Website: apple-inc
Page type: customer-info-address
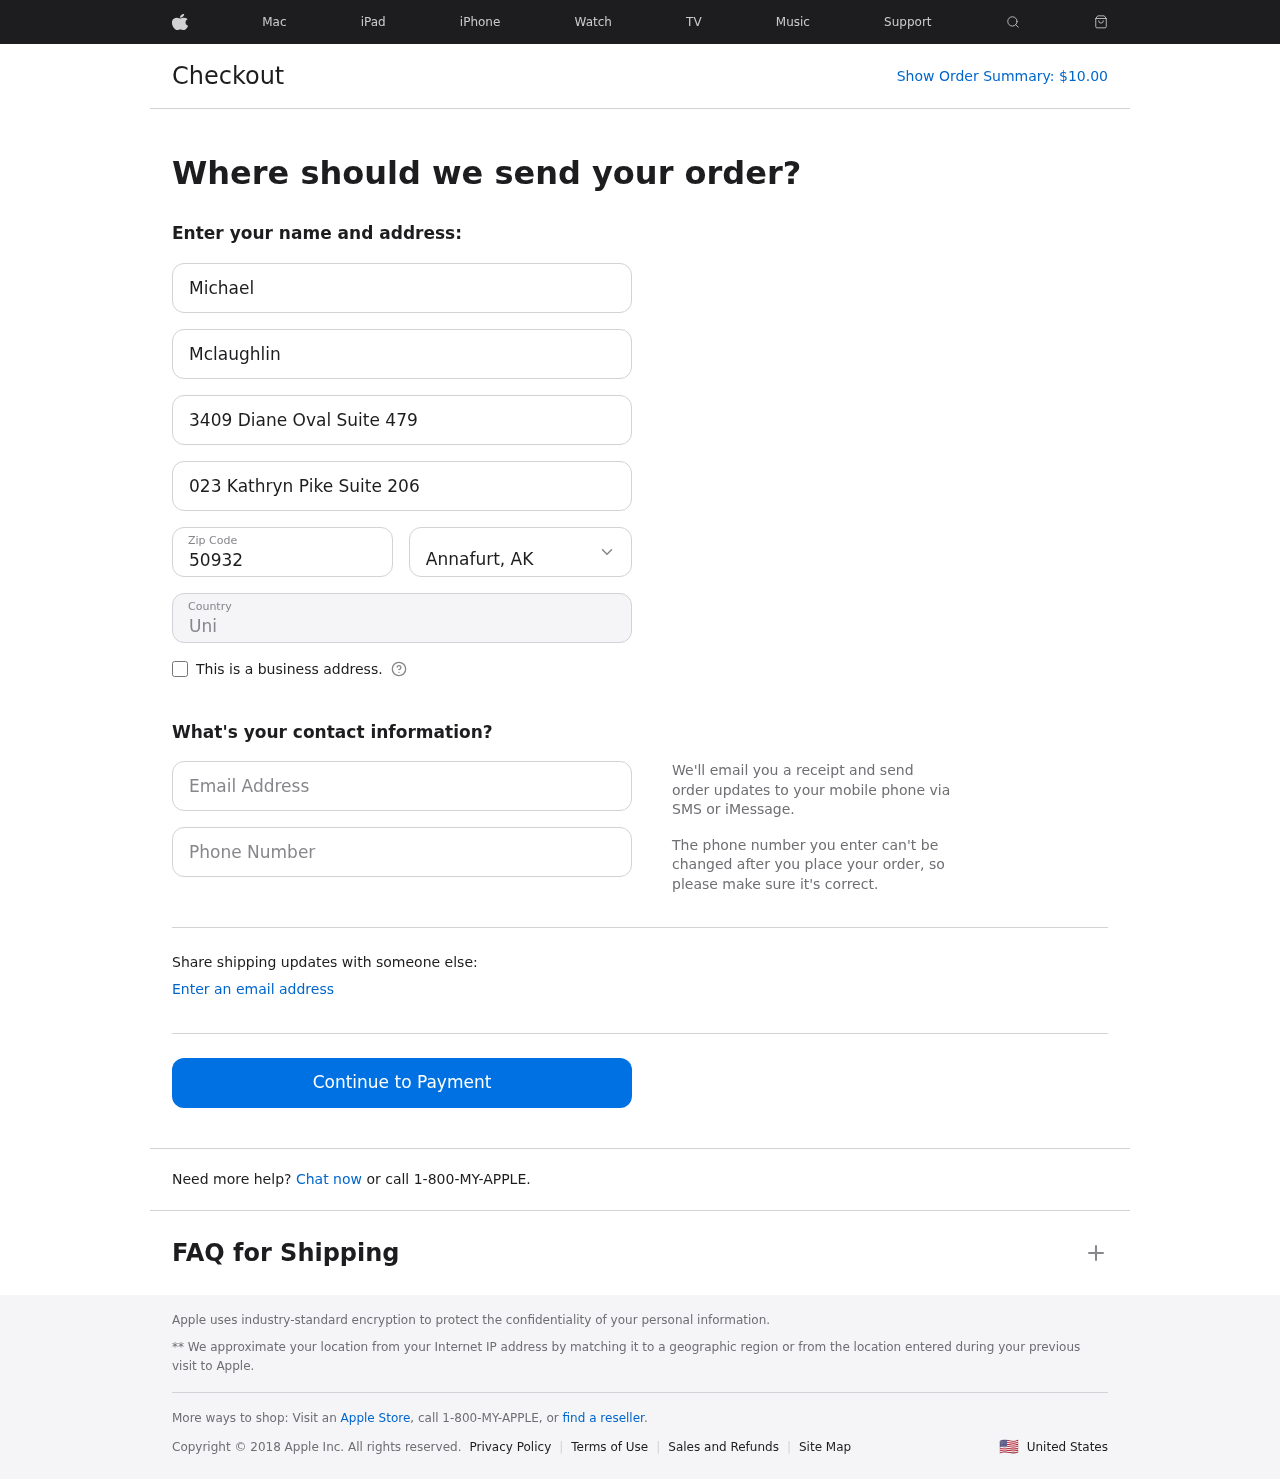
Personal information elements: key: PII_CITY_STATE
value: Annafurt, AK
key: PII_COUNTRY
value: United States
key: PII_EMAIL
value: mmclaughlin@gmail.com
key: PII_FIRSTNAME
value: Michael
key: PII_LASTNAME
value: Mclaughlin
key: PII_PHONE
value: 3246120771
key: PII_POSTCODE
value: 50932
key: PII_STREET
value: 3409 Diane Oval Suite 479
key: PII_STREET2
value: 023 Kathryn Pike Suite 206
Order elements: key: ORDER_TOTAL
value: $10.00